Question: I am starting coding in CPP, i want to implement Fibonacci algorithm.
Can you explain me why i am getting wrong output?
---
'''
#include <iostream>
using namespace std;
int main()
{
double a;
cin >> a;
void fibbo(double a)
{
double n = 1;
double m = 0;
while(n<a){
n = n+m;
m=n;
cout << n << "<" << a << endl;
}
}
}
'''
here is an example and "a" equal 100

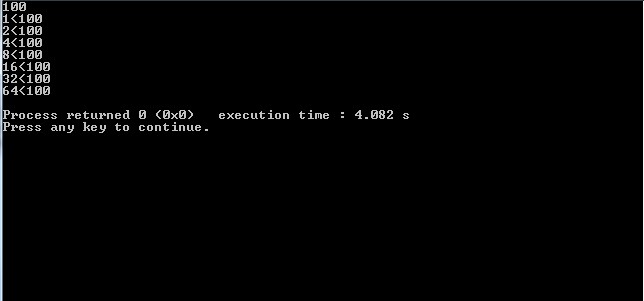
Answer: Your loop is written in such a way, that 'm' and 'n' are always the same. Write
'''
void fibbo(double a)
{
double n = 1;
double m = 0;
while (n<a){
double t = n + m;
m = n;
n = t;
cout << n << "<" << a << endl;
}
}
'''
instead.